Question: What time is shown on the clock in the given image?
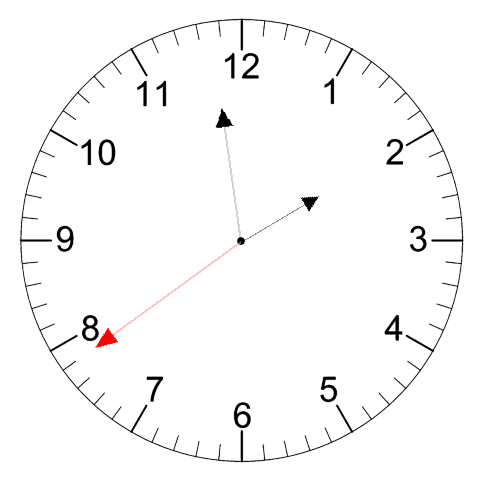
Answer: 01:58:39